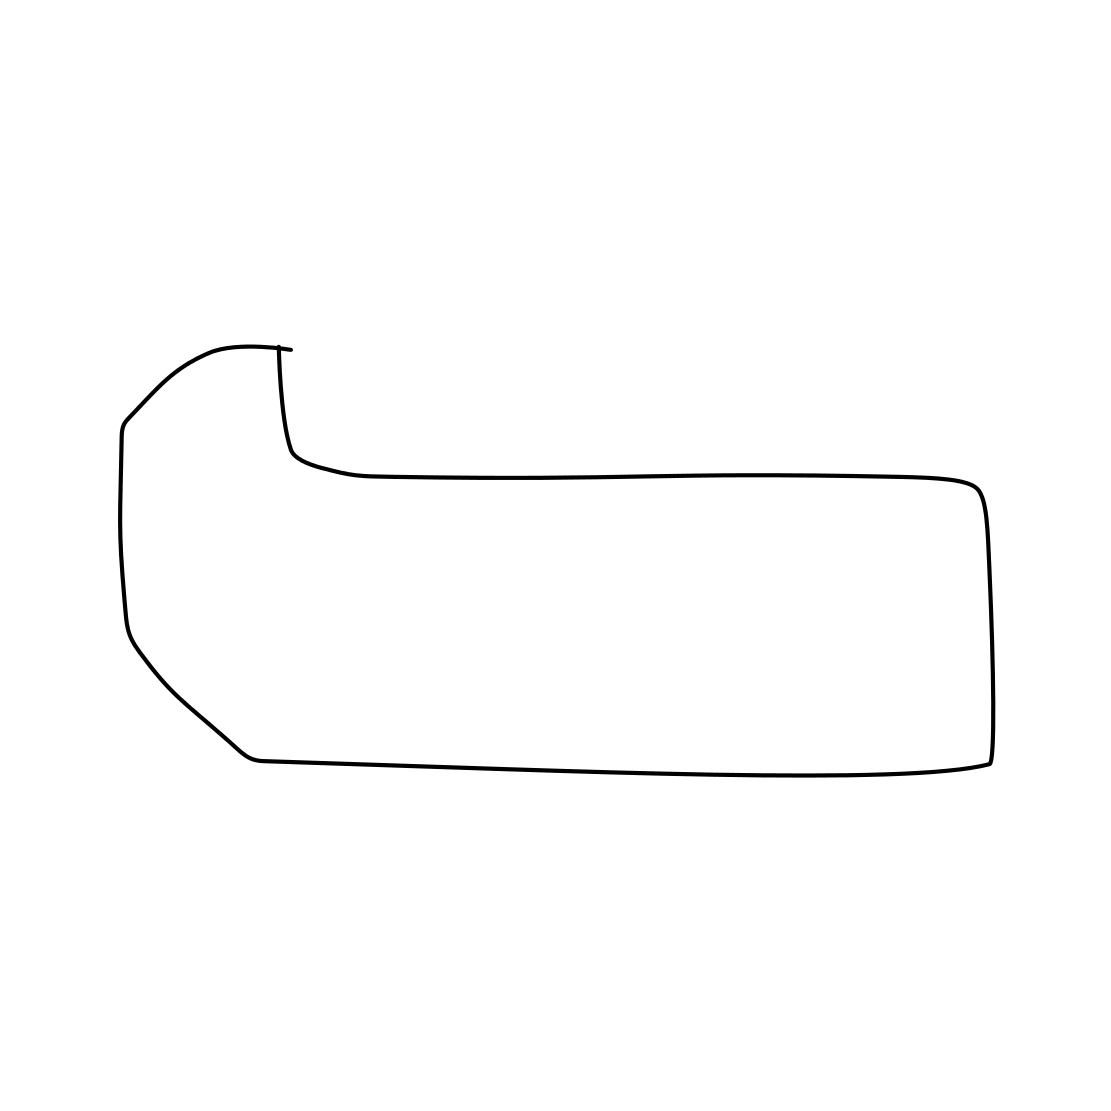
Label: snowboard